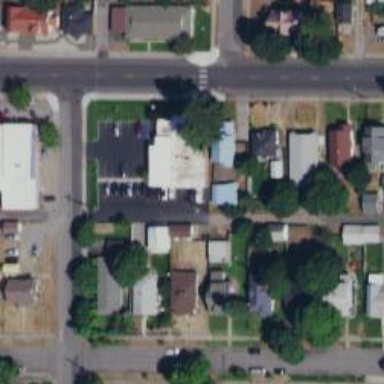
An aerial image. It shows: Alley classified as service road.